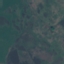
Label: HerbaceousVegetation